Question: After submitting a C# file in Gerrit, a red dot appears before the first line.
What does that red dot mean?

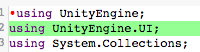
Answer: In this case, it was a byte-order marker.
It is also possible to simply hover over it to see what it is.